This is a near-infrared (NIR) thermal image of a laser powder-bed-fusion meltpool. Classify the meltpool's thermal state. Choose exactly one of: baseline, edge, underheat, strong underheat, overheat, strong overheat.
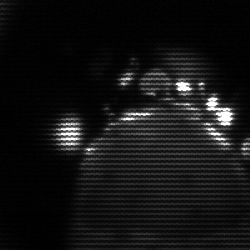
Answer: edge